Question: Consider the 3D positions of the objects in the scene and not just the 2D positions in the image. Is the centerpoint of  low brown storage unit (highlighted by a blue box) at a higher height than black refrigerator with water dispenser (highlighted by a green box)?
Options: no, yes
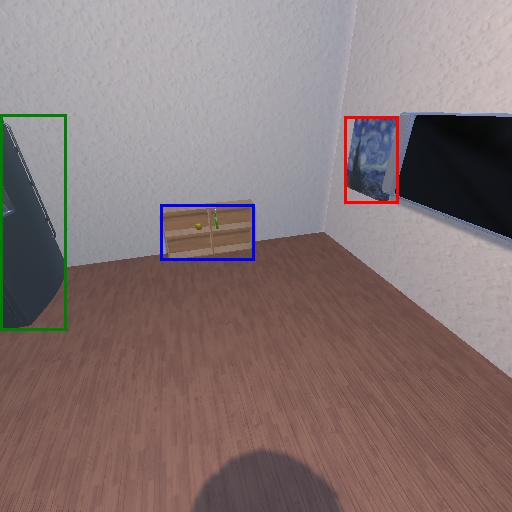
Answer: no